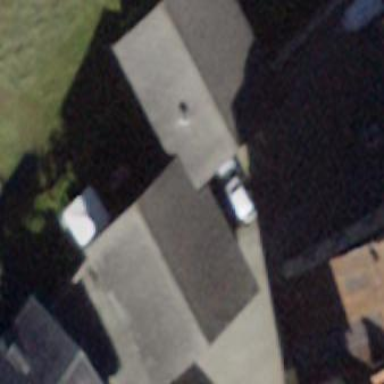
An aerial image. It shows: Group of garages.